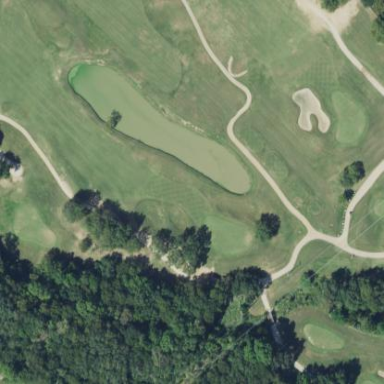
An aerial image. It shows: Water hazard on golf course. The hazard is natural water feature.